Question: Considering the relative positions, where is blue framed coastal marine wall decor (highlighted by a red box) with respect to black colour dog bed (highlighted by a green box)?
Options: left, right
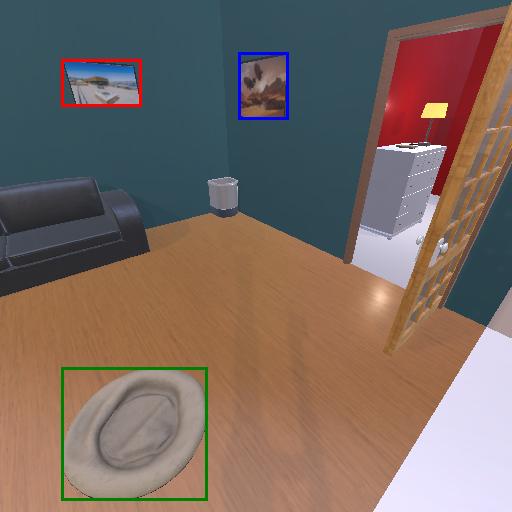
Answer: left